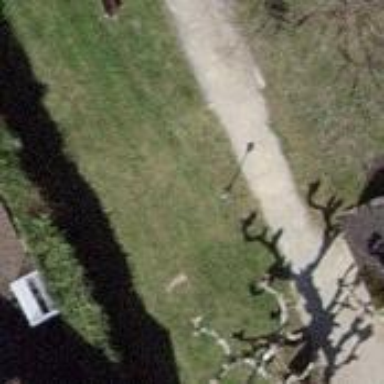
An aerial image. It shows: Brown bench.